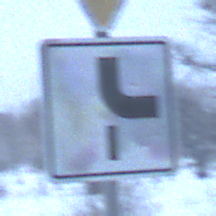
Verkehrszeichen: VerlaufVorfahrtsstrasse10
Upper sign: VorfahrtGewaehren
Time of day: Midday
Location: Outdoor (Nature)
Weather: Overcast
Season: Winter
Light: Natural